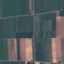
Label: PermanentCrop